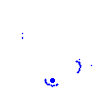
Particle: electron